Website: home-depot
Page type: customer-info-address
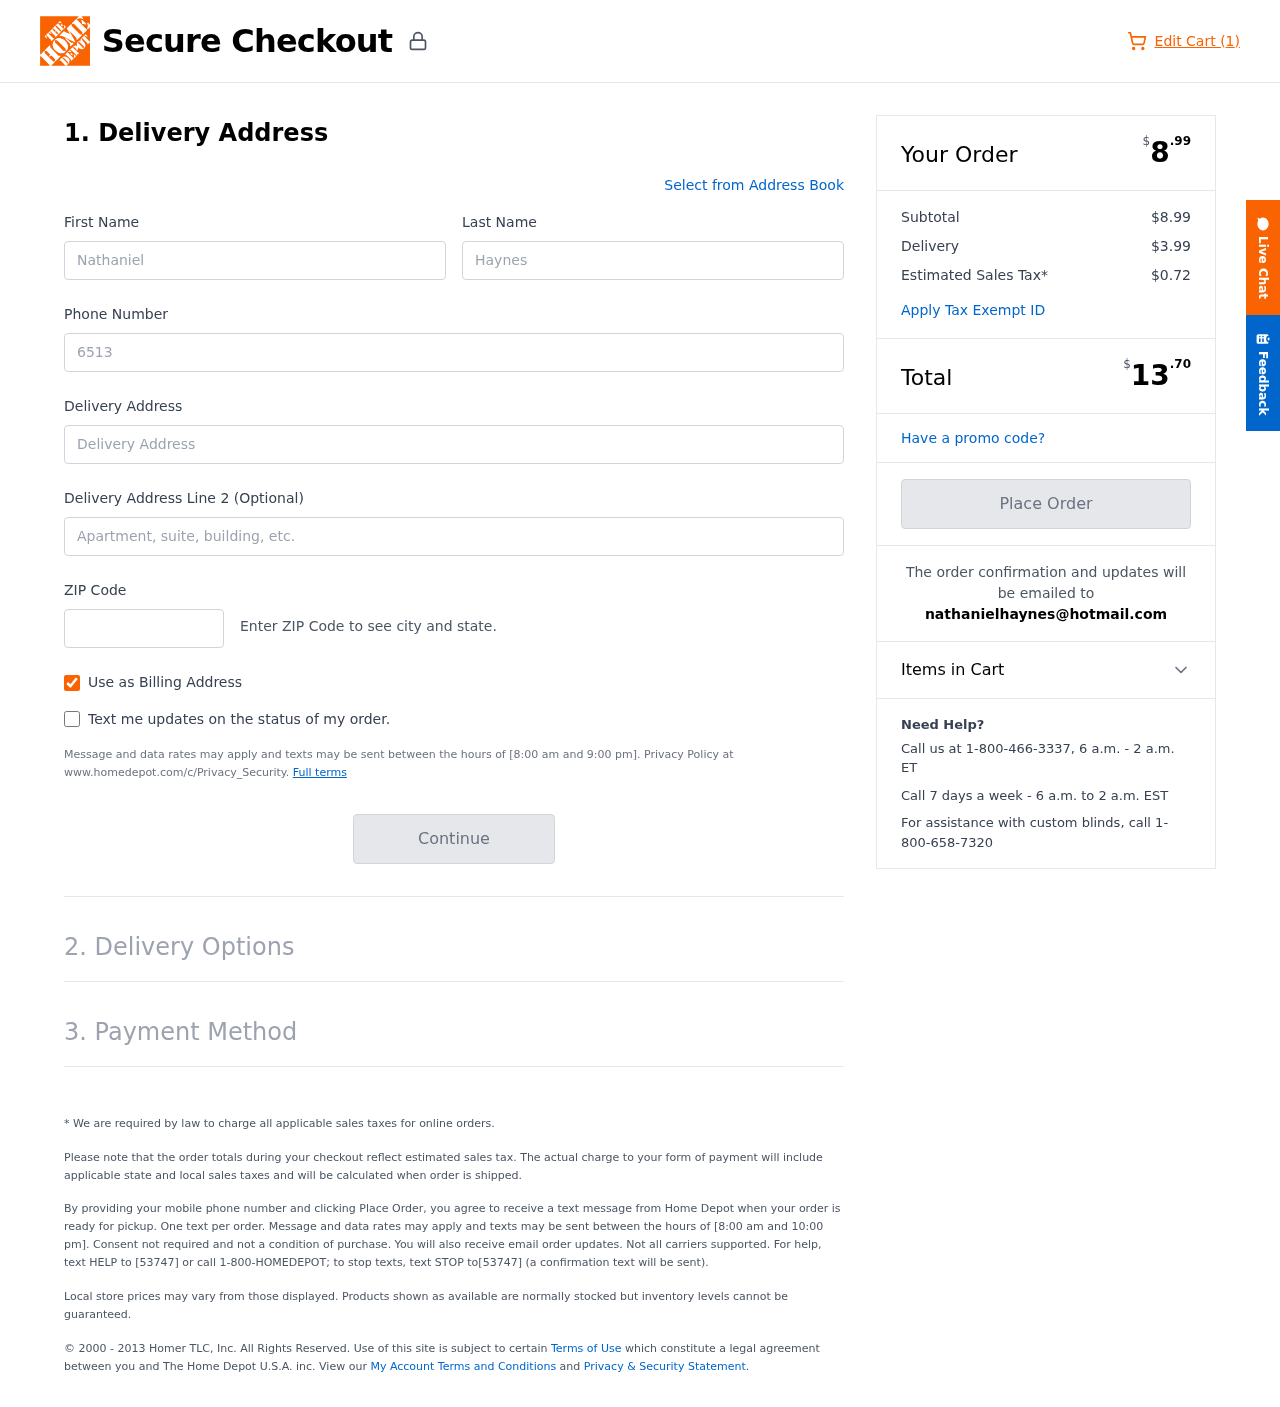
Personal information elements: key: PII_EMAIL
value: nathanielhaynes@hotmail.com
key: PII_FIRSTNAME
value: Nathaniel
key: PII_LASTNAME
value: Haynes
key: PII_PHONE
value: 6513607974
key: PII_POSTCODE
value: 42668
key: PII_STREET
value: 21373 Wallace Track
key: PII_STREET2
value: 2292 Samantha Summit
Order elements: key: ORDER_NUM_ITEMS
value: Edit Cart (1)
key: ORDER_SUBTOTAL_HEADER
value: $8.99
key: ORDER_SUBTOTAL
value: $8.99
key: ORDER_SHIPPING_COST
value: $3.99
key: ORDER_TAX
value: $0.72
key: ORDER_TOTAL2
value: $13.70